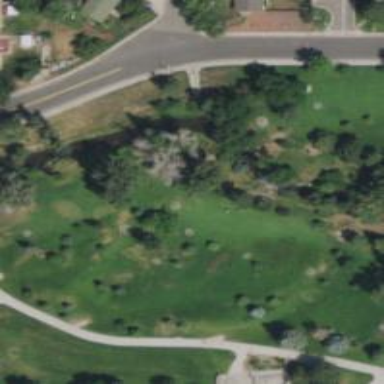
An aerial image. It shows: Disc golf basket.